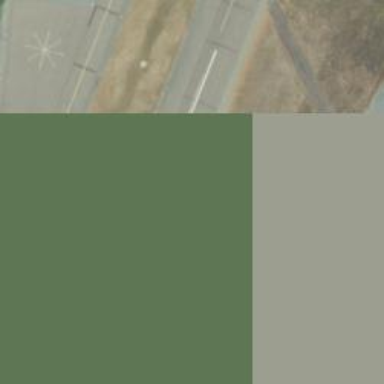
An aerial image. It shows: View of the airport threshold.